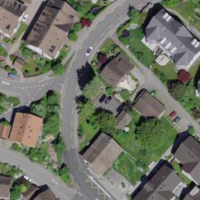
EUNIS habitat code: 55
Species observed at this site:
Geranium sanguineum